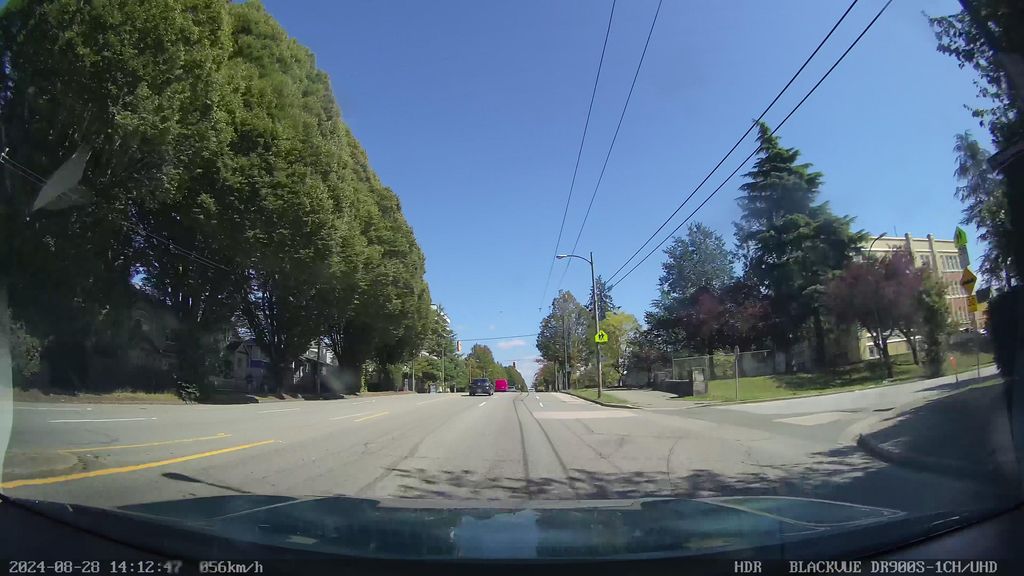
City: vancouver